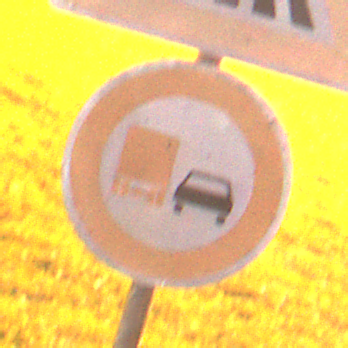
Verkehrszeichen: UeberholverbotKraftfahrzeuge
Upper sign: FussgaengerueberwegRechts
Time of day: Night
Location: Outdoor (Suburban)
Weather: PartlyCloudy
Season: NotSpecified
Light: Artificial